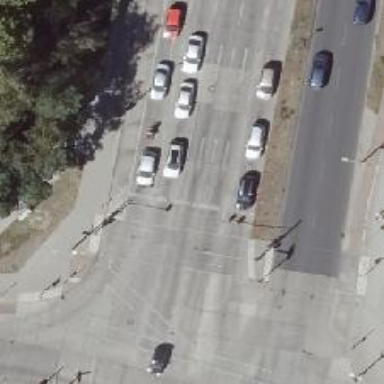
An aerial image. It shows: Footway crossing with traffic signals and pedestrian island.